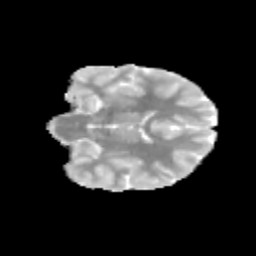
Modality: MD
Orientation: coronal
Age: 10
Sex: female
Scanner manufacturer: siemens
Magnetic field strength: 3 T
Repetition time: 3.8 s
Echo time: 0.07 s